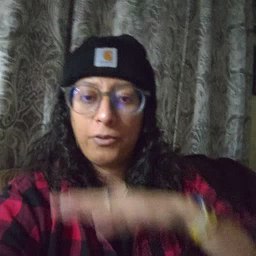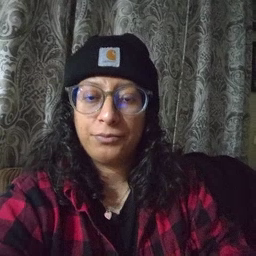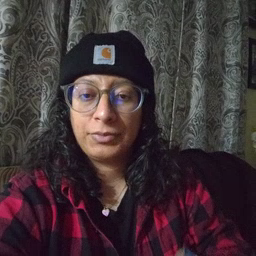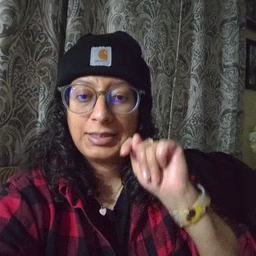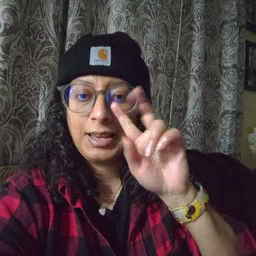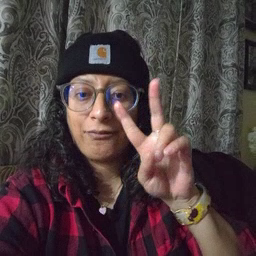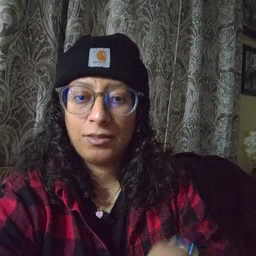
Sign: TV